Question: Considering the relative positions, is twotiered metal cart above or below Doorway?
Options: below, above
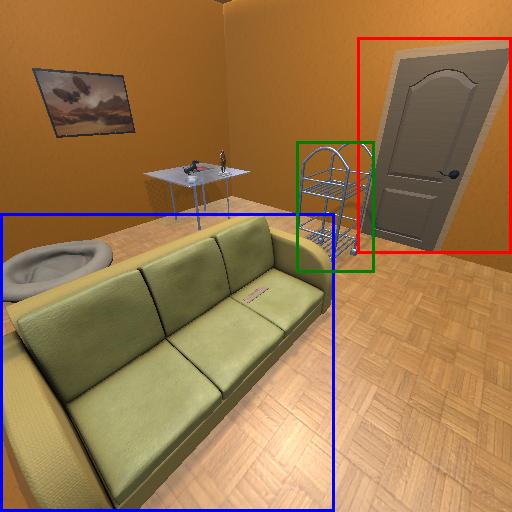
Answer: below